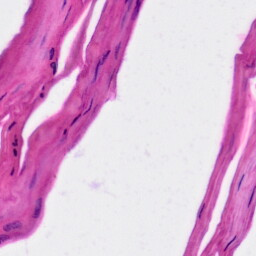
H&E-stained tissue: Skin